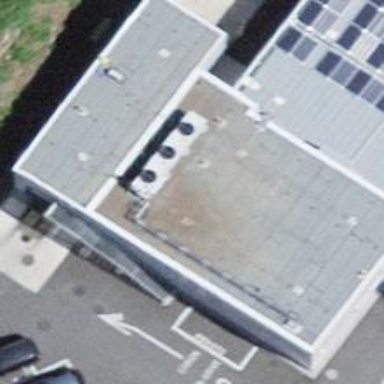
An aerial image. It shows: Car wash facility.